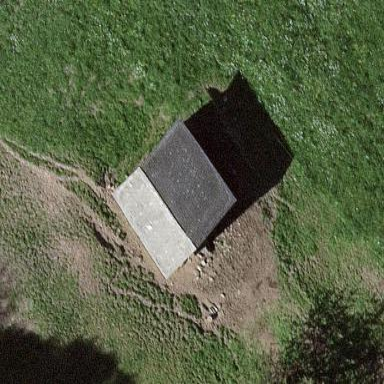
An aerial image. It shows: Barn.